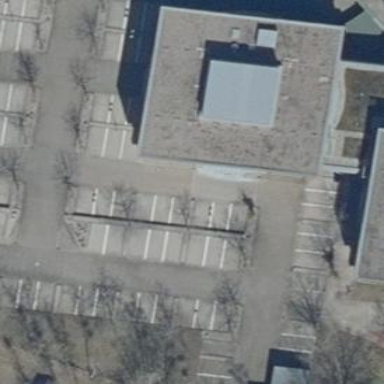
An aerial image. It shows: School building.